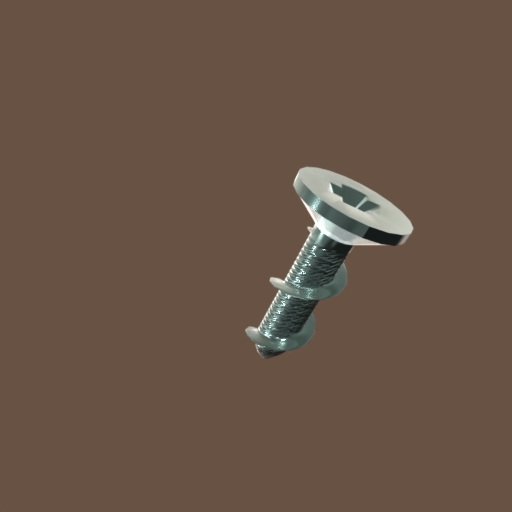
Label: screw